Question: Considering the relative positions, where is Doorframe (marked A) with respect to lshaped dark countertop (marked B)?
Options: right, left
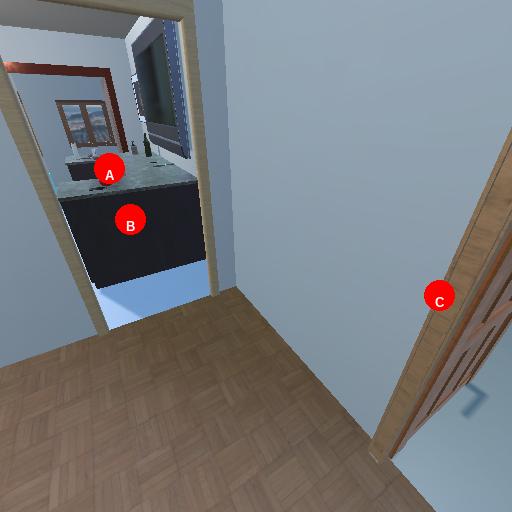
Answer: right